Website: ulta-beauty
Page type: billing-address
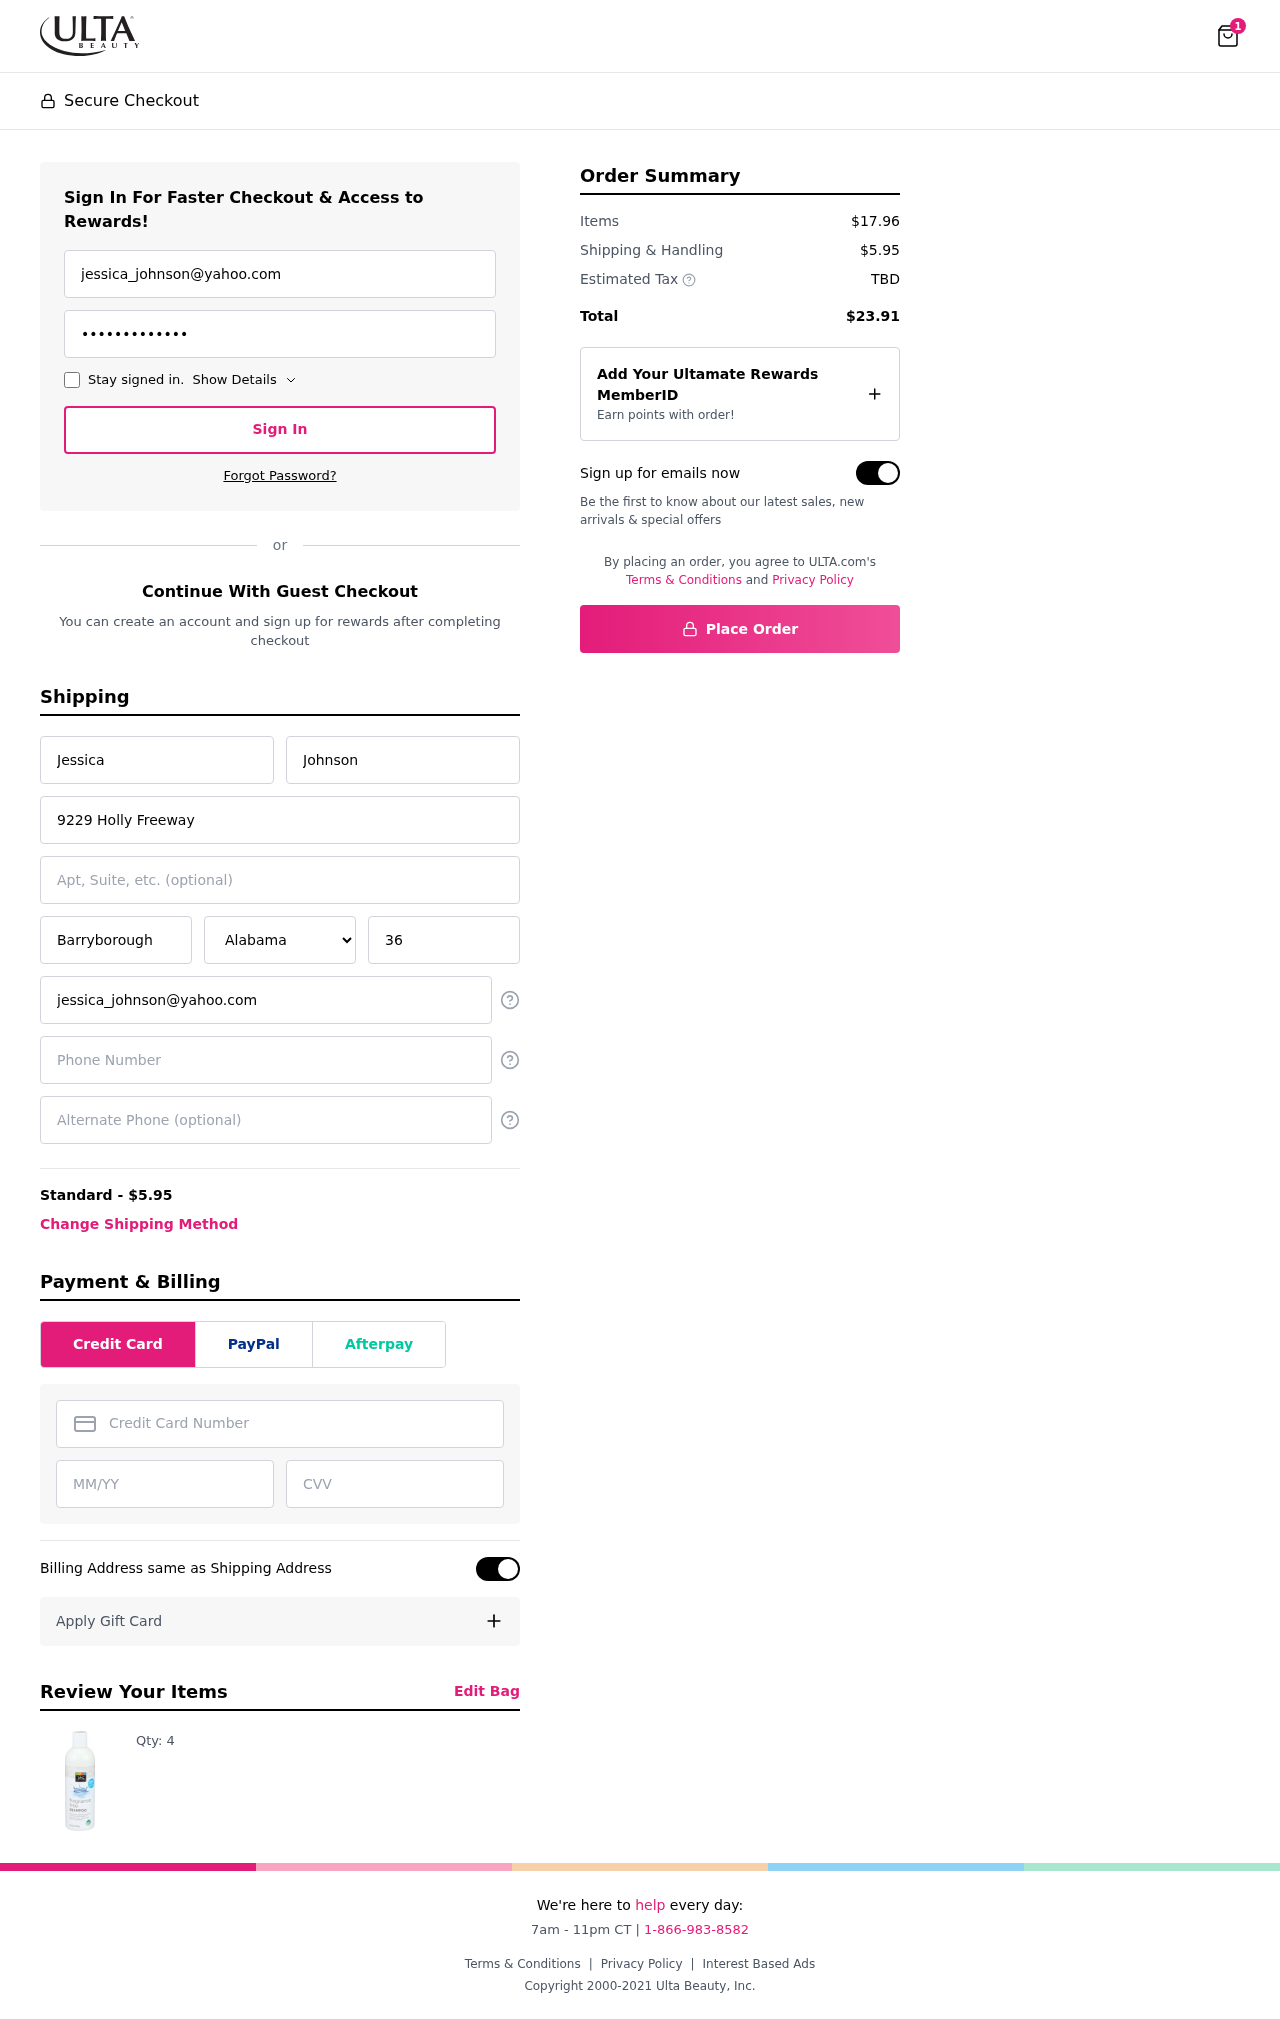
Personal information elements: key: PII_STATE
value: Alabama
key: PII_EMAIL
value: jessica_johnson@yahoo.com
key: PII_FIRSTNAME
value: Jessica
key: PII_LASTNAME
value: Johnson
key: PII_STREET
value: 9229 Holly Freeway
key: PII_CITY
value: Barryborough
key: PII_POSTCODE
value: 36316
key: PII_PHONE
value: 8938847905
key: PII_ALT_PHONE
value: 6885225366
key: PII_CARD_NUMBER
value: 4356 0105 0411 4167
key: PII_CARD_EXPIRY
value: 06/28
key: PII_CARD_CVV
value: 452
Product elements: key: PRODUCT1_QUANTITY
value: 4
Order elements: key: ORDER_NUM_ITEMS
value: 1
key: ORDER_SHIPPING_COST
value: $5.95
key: ORDER_SUBTOTAL
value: $17.96
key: ORDER_TOTAL
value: $23.91